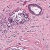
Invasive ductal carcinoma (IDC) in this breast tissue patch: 0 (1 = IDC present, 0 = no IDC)